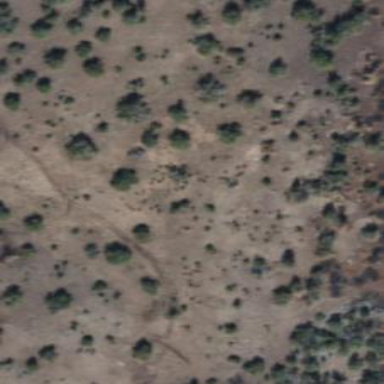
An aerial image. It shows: Patch of scrub vegetation.